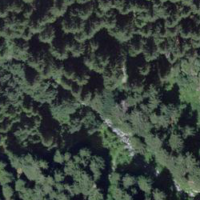
EUNIS habitat code: 43
Species observed at this site:
Achillea macrophylla